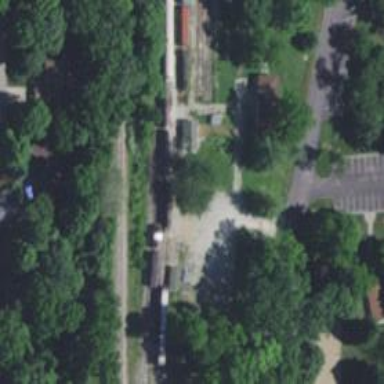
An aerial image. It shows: Preserved railway.